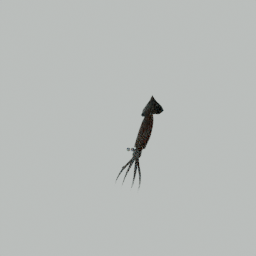
Label: animals